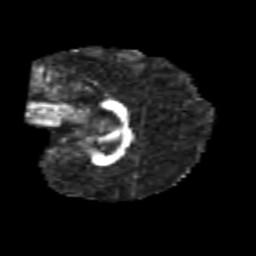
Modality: FA
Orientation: sagittal
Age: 5
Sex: male
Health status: healthy